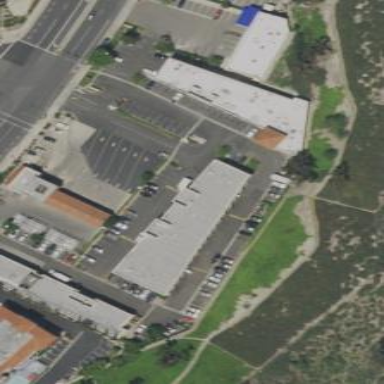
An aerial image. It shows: Retail area.